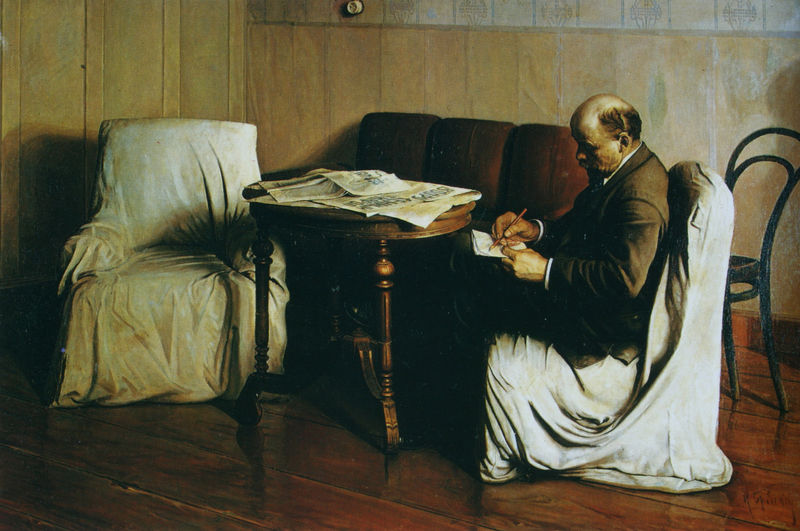
Titel: Lenin in Smolnyj
Künstler: Isaak Brodskij
Standort: St. Petersburg
Institution: Museum Isaak Brodskij
Schlagwörter: blau, gemälde, hand, mann, schatten, weiß, sitzen, braun, holz, licht, ohr, profil, raum, stuhl, stühle, tisch, zimmer, tuch, anzug, bart, jacke, schnurrbart, wand, hände, möbel, portrait, signatur, spiegel, spiegelung, boden, realismus, sessel, sitzend, tücher, decke, arbeit, beine, papier, sofa, düster, russland, dielen, tapete, glatze, lesen, bohlen, überwurf, laken, nachdenklich, chaiselong, foto, wände, holztisch, zeitung, bleistift, stift, heft, zeichnen, brief, brieg, schreiben, icht, holzwand, gedrechselt, meister, vertäfelung, drechsel, notiz, notizen, schreibend, aufzeichnung, überzug, lichtschalter, zeitungen, steckdose, lenin, schrieben, propaganda, überwürfe, exil, hotelzimmer, klassiker, exik